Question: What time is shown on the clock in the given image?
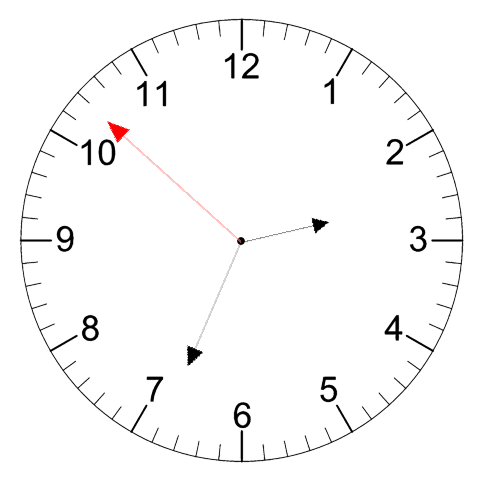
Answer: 02:33:52